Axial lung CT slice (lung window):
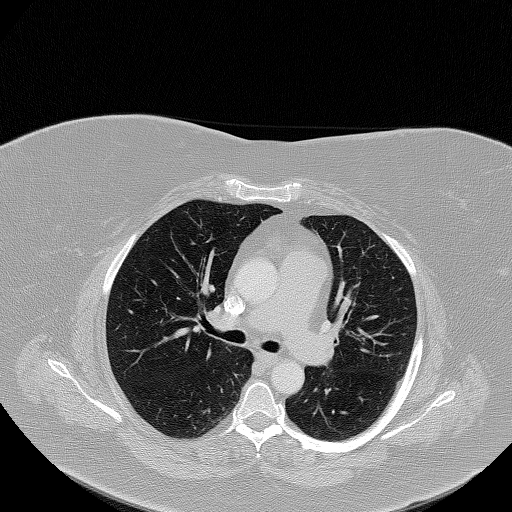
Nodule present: no